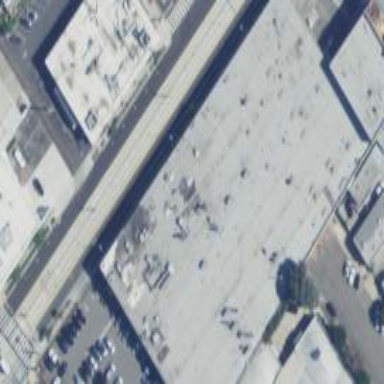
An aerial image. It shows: Commercial building.